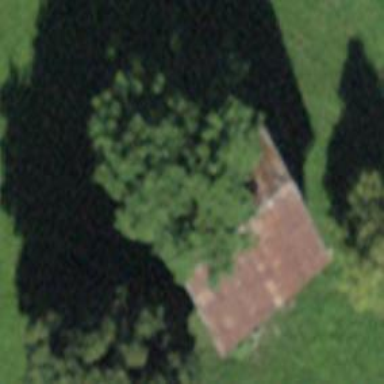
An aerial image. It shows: Shed building.